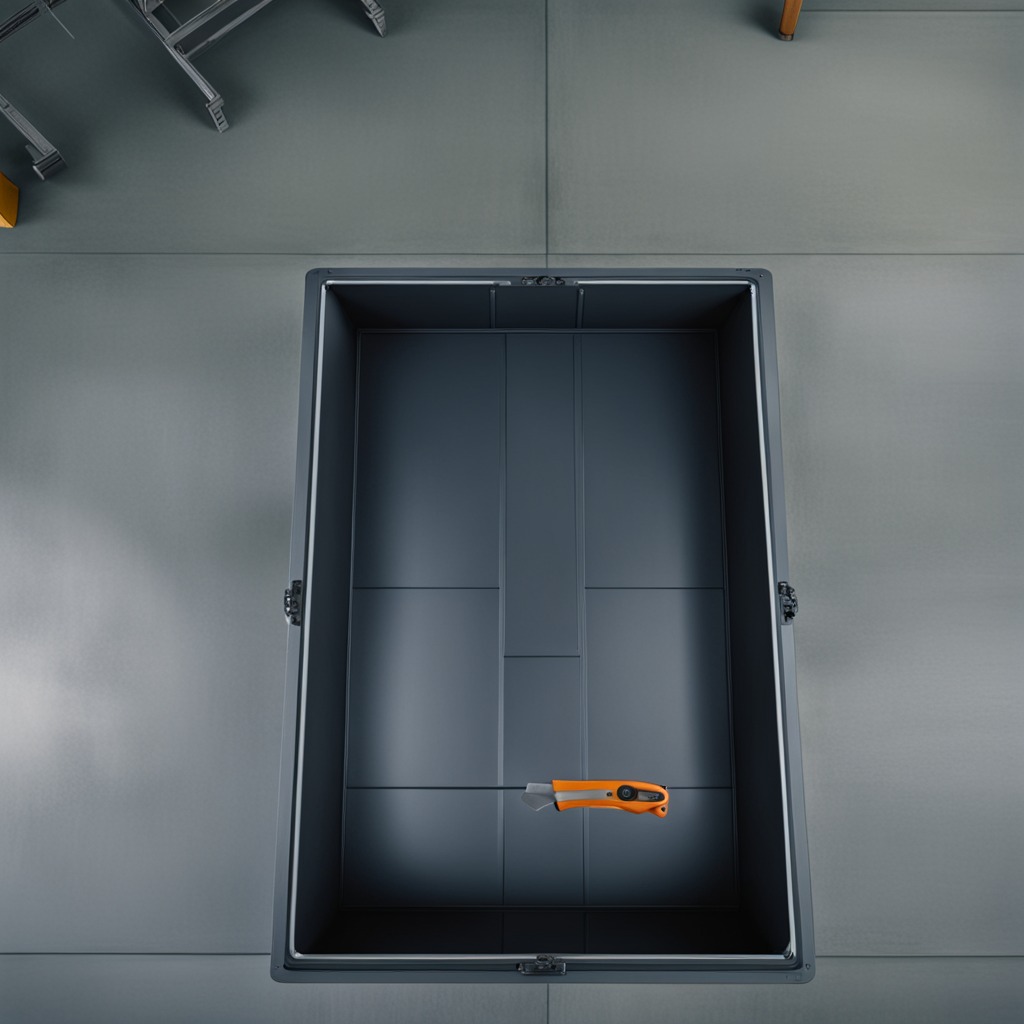
A utility knife lies on the toolbox surface in an airplane hangar workshop.